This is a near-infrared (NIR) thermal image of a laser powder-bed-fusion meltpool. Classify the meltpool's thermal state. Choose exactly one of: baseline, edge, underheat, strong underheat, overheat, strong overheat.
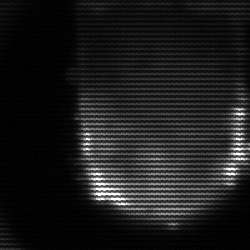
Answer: baseline